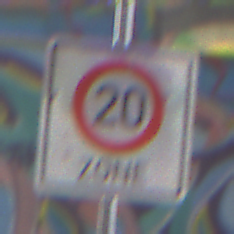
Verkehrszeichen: BeginnZone20
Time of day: Midday
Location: Roofed (Special)
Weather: Overcast
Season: NotSpecified
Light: Natural